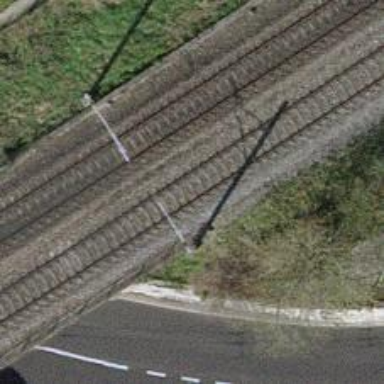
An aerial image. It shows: Bridge with single railway track electrified by contact line.